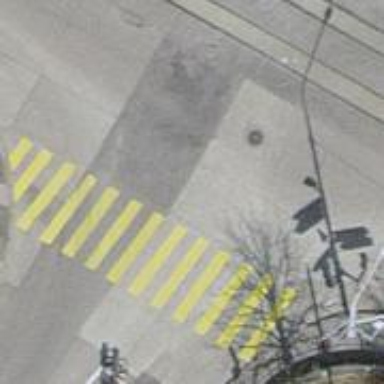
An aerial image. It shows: Road with traffic signals.